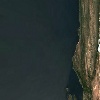
Label: water